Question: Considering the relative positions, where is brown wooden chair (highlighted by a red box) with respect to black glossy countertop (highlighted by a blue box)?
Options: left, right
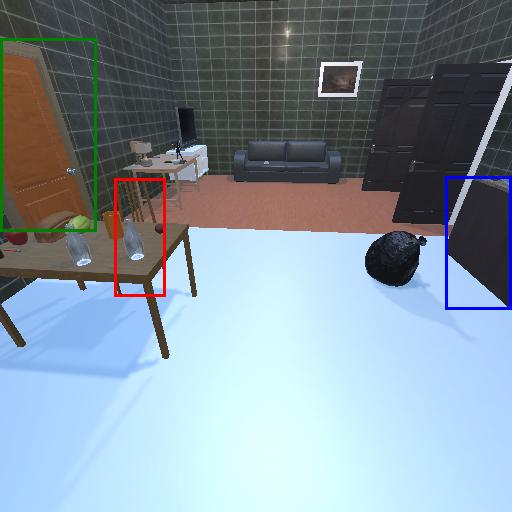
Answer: left